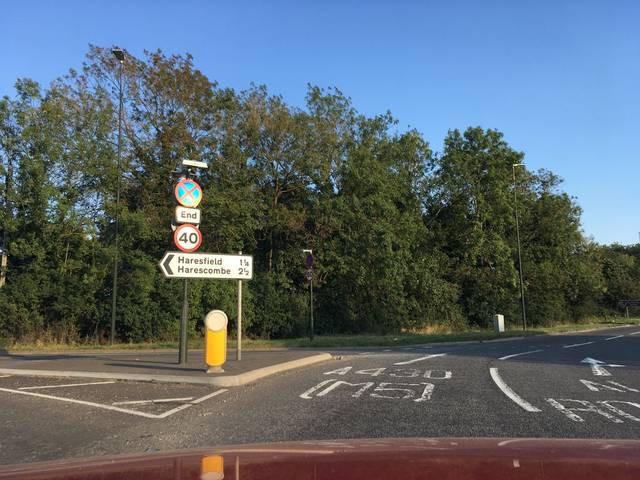
Region: United Kingdom
Coordinates: 51.806, -2.289